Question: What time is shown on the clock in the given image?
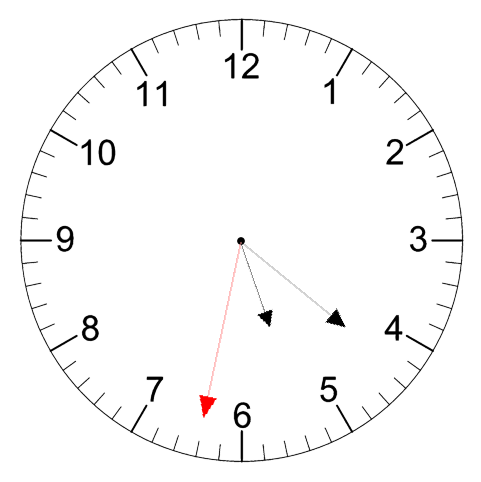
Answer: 05:21:32